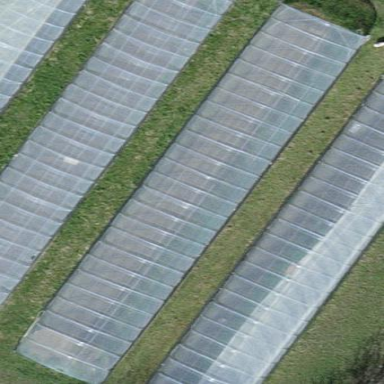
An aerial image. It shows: Area dedicated to greenhouse horticulture.